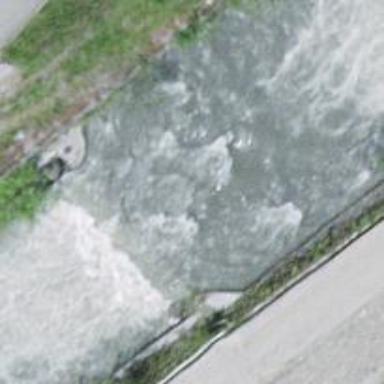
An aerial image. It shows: Weir in waterway.